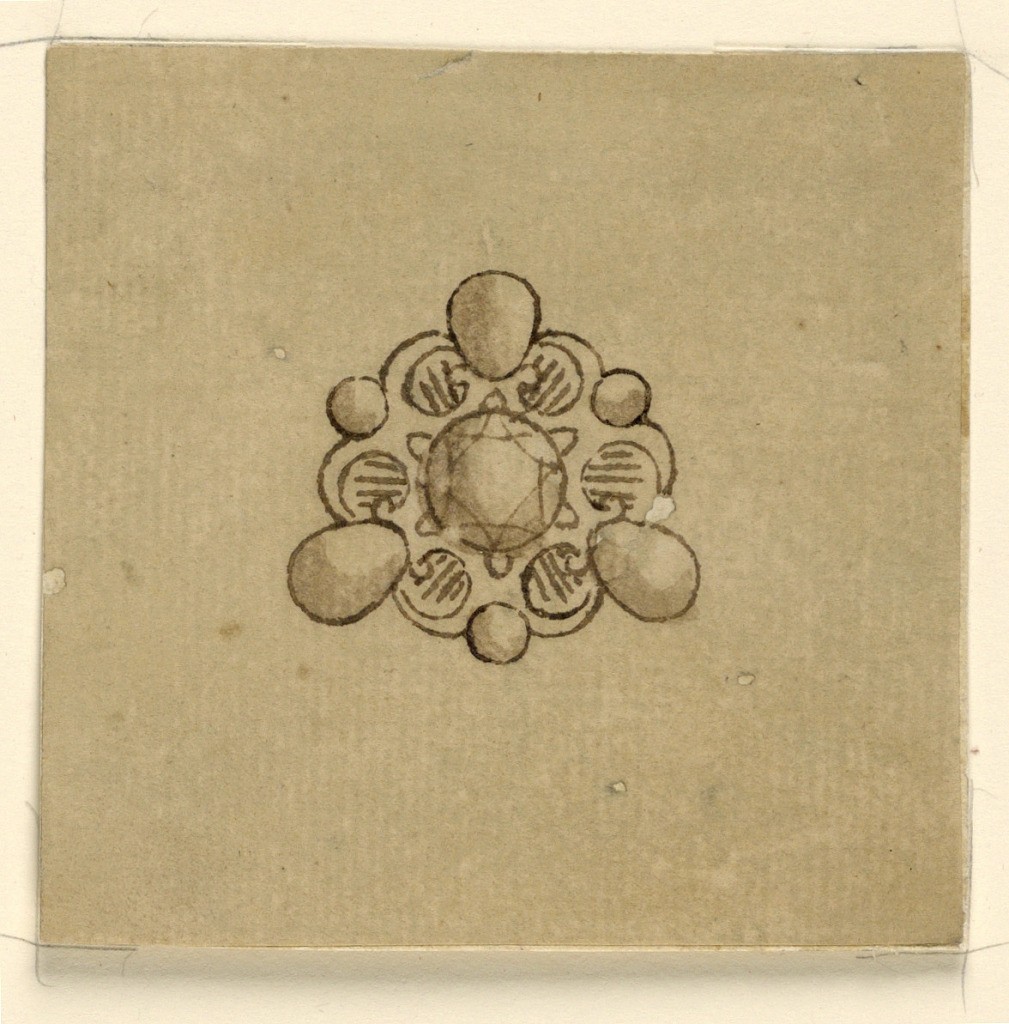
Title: Design for a Brooch
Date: early 19th century
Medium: Pen and ink, brush and sepia wash on light brown paper
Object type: Drawing
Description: Jewelry design for a brooch. A round diamond is framed by scrolls, forming something like three clips, supporting upon their cusps a small round and in their intervals a big pea-like diamond.